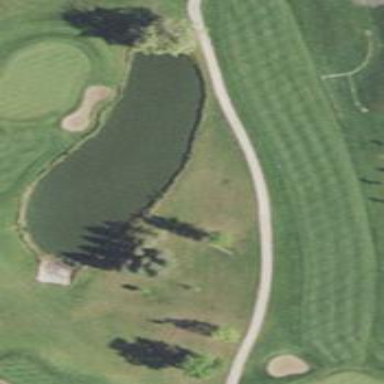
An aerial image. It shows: Grassy area designated as golf fairway.